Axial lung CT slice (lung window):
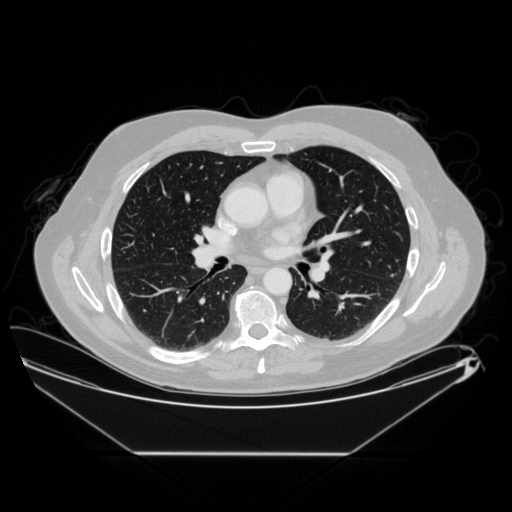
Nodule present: yes
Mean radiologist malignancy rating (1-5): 1